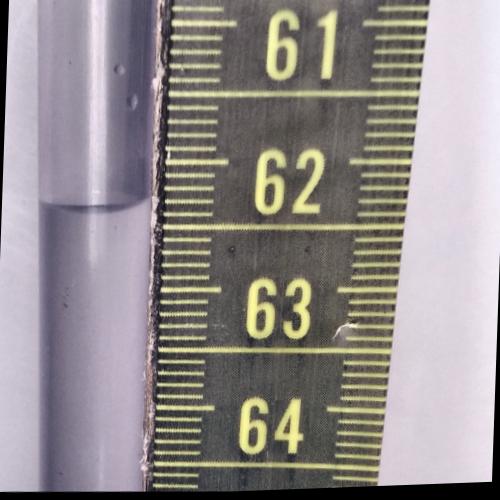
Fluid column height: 62.3 cm